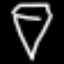
Label: diamond